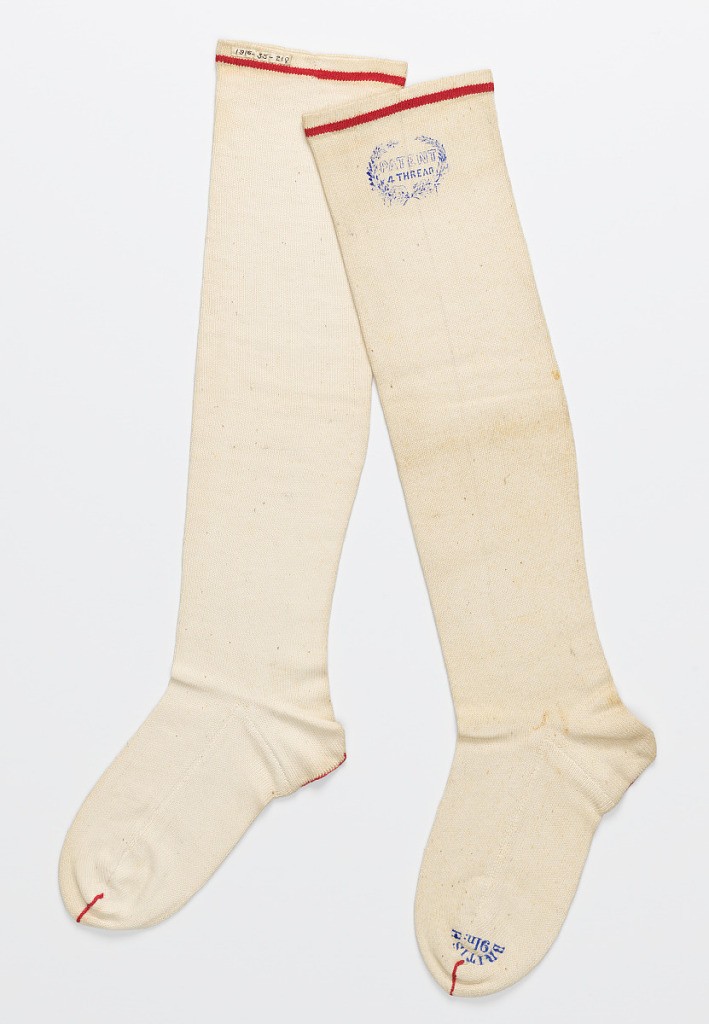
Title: Stockings
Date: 19th century
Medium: cotton Technique: knitting
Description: Pair of white stockings with red lines at the top, toes and heels. On one at the top, a blue stamp of an open wreath with "Patent Four Thread" in the center. On same stocking at the toe, "British 9 in."